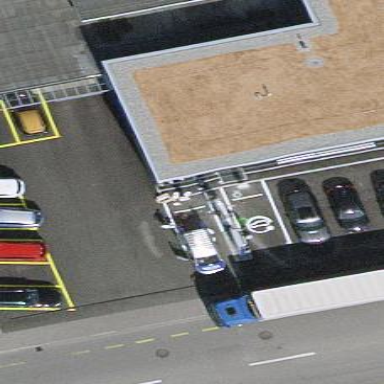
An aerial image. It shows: Parking area.